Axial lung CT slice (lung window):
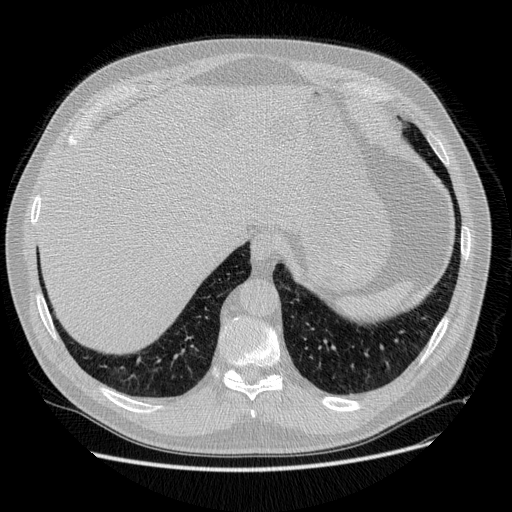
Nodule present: no